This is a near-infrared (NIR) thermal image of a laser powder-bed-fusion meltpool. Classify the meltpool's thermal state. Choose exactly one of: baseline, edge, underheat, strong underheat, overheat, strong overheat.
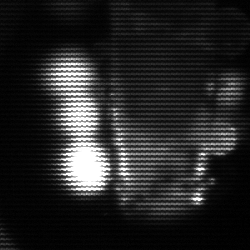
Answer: strong underheat